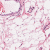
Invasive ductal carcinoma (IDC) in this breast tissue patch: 0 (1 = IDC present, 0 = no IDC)